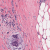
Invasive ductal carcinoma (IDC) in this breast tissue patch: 0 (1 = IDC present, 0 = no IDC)